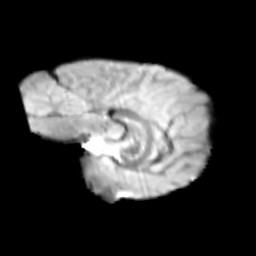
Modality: T2w
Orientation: sagittal
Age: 13
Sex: female
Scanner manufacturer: siemens
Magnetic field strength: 3 T
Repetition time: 3.8 s
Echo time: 0.07 s